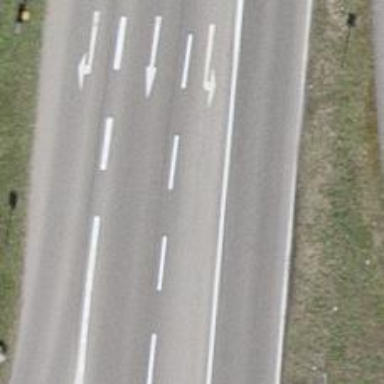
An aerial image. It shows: Asphalt road classified as primary highway.